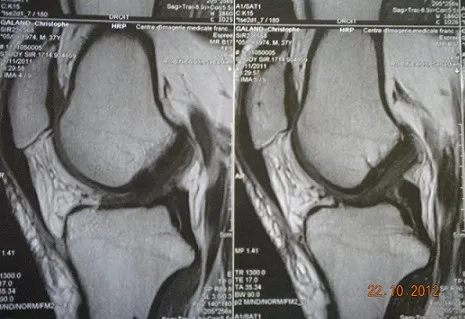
Sagittal T1-weighted image showing inhomogenous high signal intensity of the intact ACL.
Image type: radiology (mri)